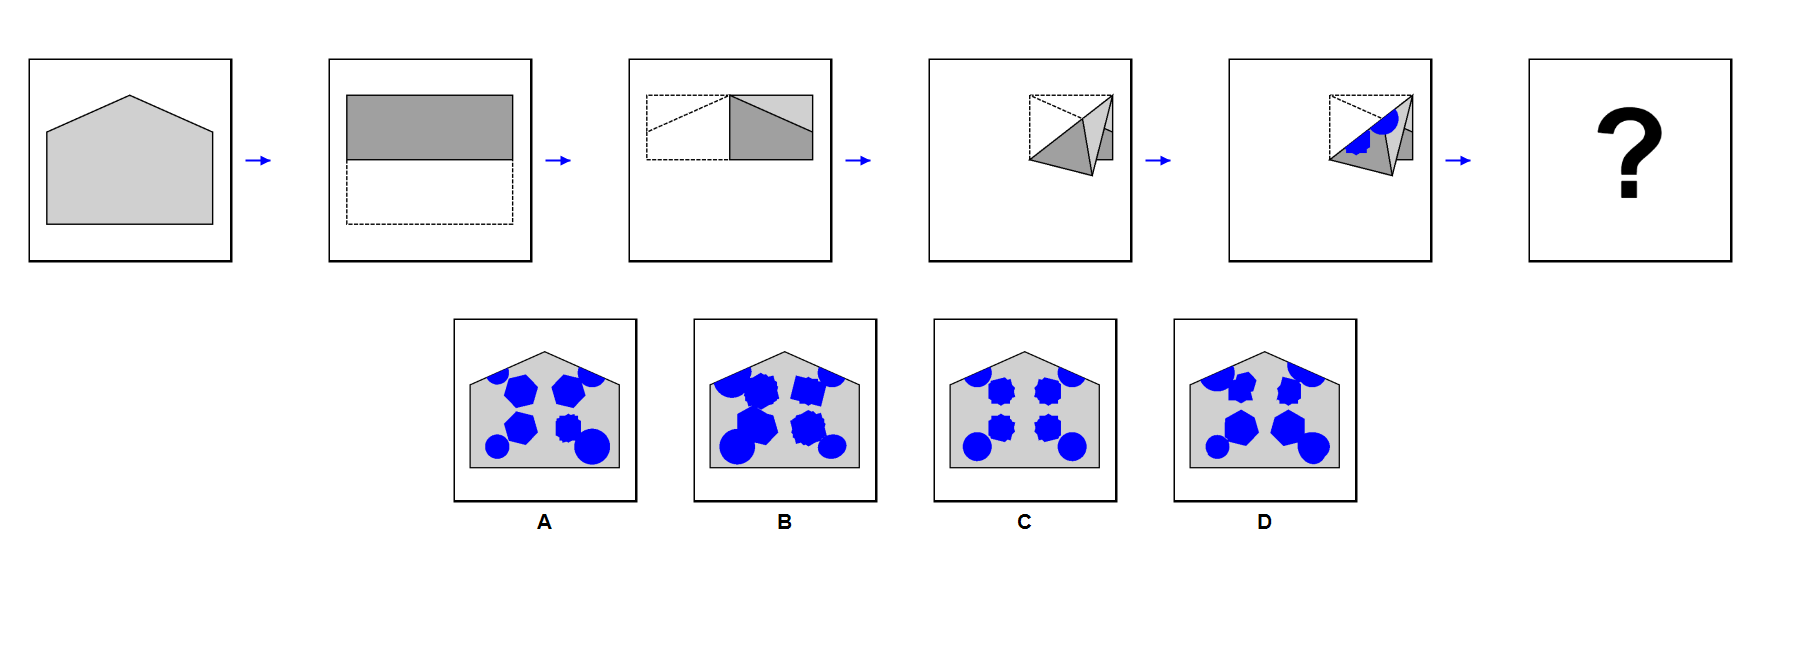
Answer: C